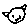
Label: cat